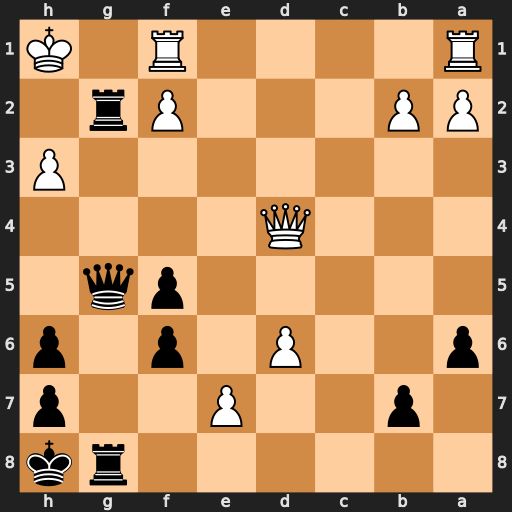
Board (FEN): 6rk/1p2P2p/p2P1p1p/5pq1/3Q4/7P/PP3Pr1/R4R1K
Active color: b
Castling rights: -
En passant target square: -
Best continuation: Rh2+ Kxh2 Qg2#